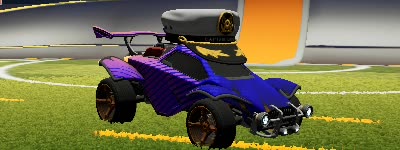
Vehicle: octane